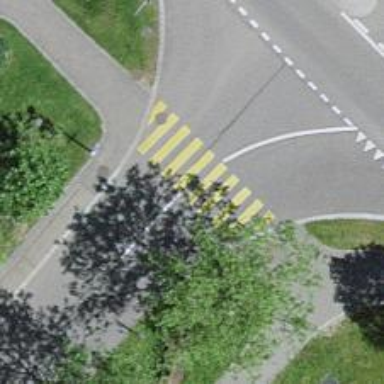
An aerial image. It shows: Zebra crossing on the road.